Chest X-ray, PA view. Patient: 50 years old, sex F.
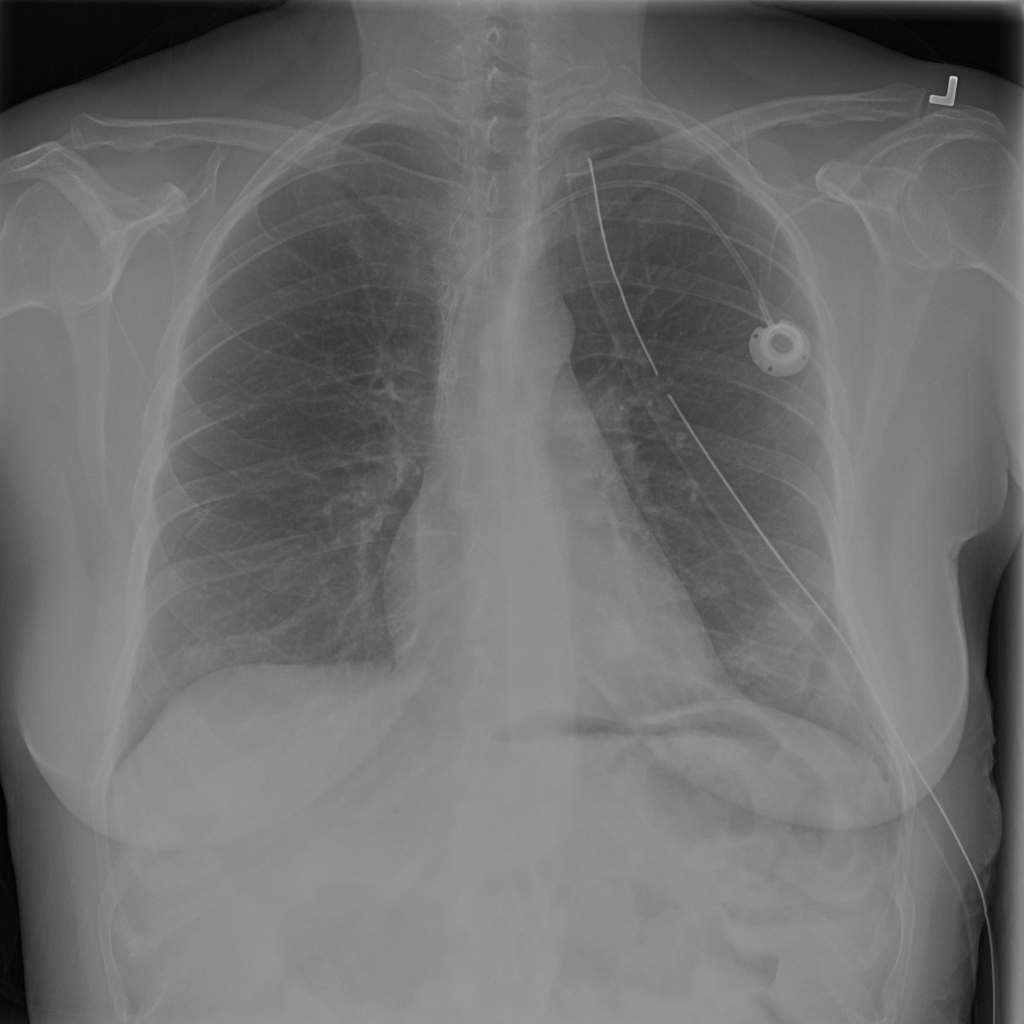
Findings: Nodule